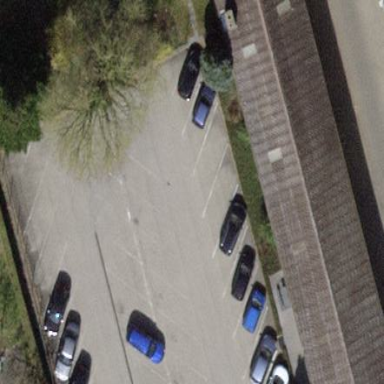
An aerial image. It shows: Part of building.